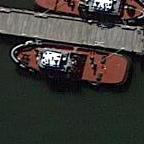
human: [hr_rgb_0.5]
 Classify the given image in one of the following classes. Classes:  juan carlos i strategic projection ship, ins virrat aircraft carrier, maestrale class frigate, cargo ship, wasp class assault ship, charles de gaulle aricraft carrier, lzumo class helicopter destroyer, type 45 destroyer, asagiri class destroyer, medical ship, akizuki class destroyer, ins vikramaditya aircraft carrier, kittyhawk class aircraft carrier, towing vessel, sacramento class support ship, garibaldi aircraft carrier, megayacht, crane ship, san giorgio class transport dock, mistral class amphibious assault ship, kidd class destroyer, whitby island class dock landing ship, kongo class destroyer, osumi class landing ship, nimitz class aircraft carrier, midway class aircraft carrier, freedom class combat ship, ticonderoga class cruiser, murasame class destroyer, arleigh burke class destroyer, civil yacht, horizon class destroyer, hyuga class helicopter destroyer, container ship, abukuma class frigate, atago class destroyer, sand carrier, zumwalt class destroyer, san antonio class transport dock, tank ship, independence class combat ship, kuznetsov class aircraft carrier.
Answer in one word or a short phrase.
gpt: Towing vessel